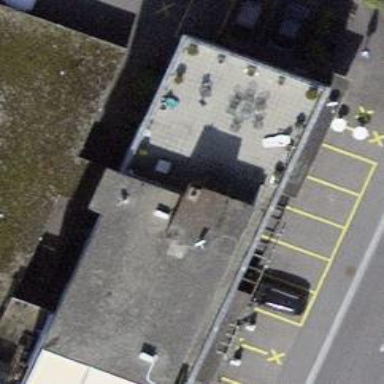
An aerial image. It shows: Pub.